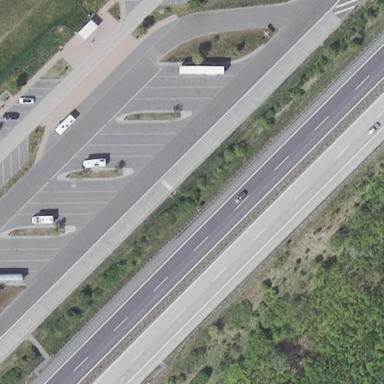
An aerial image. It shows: Rest area on the road.